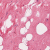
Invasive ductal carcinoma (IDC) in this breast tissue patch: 0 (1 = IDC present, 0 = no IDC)